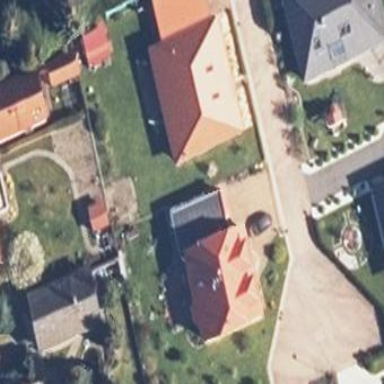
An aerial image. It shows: Simple house.